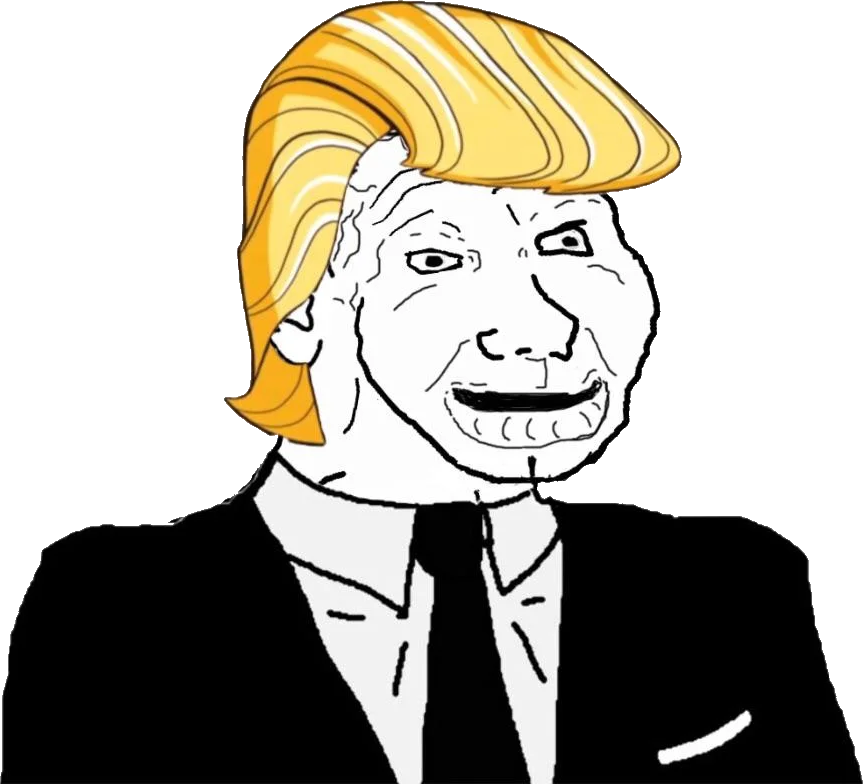
Label: 5_Brainlet